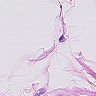
Metastatic tissue present: no